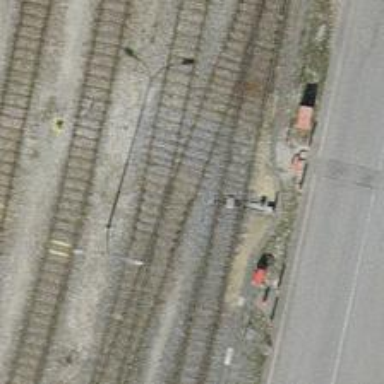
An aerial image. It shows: Railway switch.